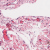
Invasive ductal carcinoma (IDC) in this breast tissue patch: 0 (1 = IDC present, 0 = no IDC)